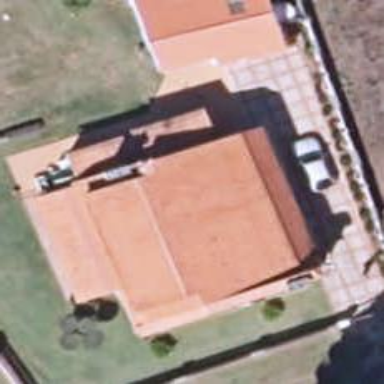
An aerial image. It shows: Simple house.